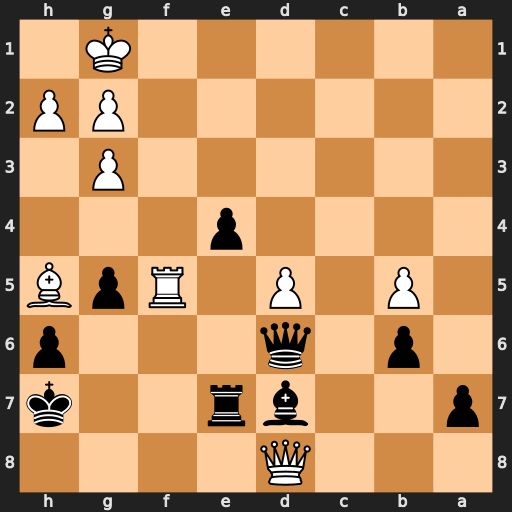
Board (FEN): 3Q4/p2br2k/1p1q3p/1P1P1RpB/4p3/6P1/6PP/6K1
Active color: b
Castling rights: -
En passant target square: -
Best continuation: Qc5+ Rf2 e3 Qxe7+ Qxe7 Rf7+ Qxf7